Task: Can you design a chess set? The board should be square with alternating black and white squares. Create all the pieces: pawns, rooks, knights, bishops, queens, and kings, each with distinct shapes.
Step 850:
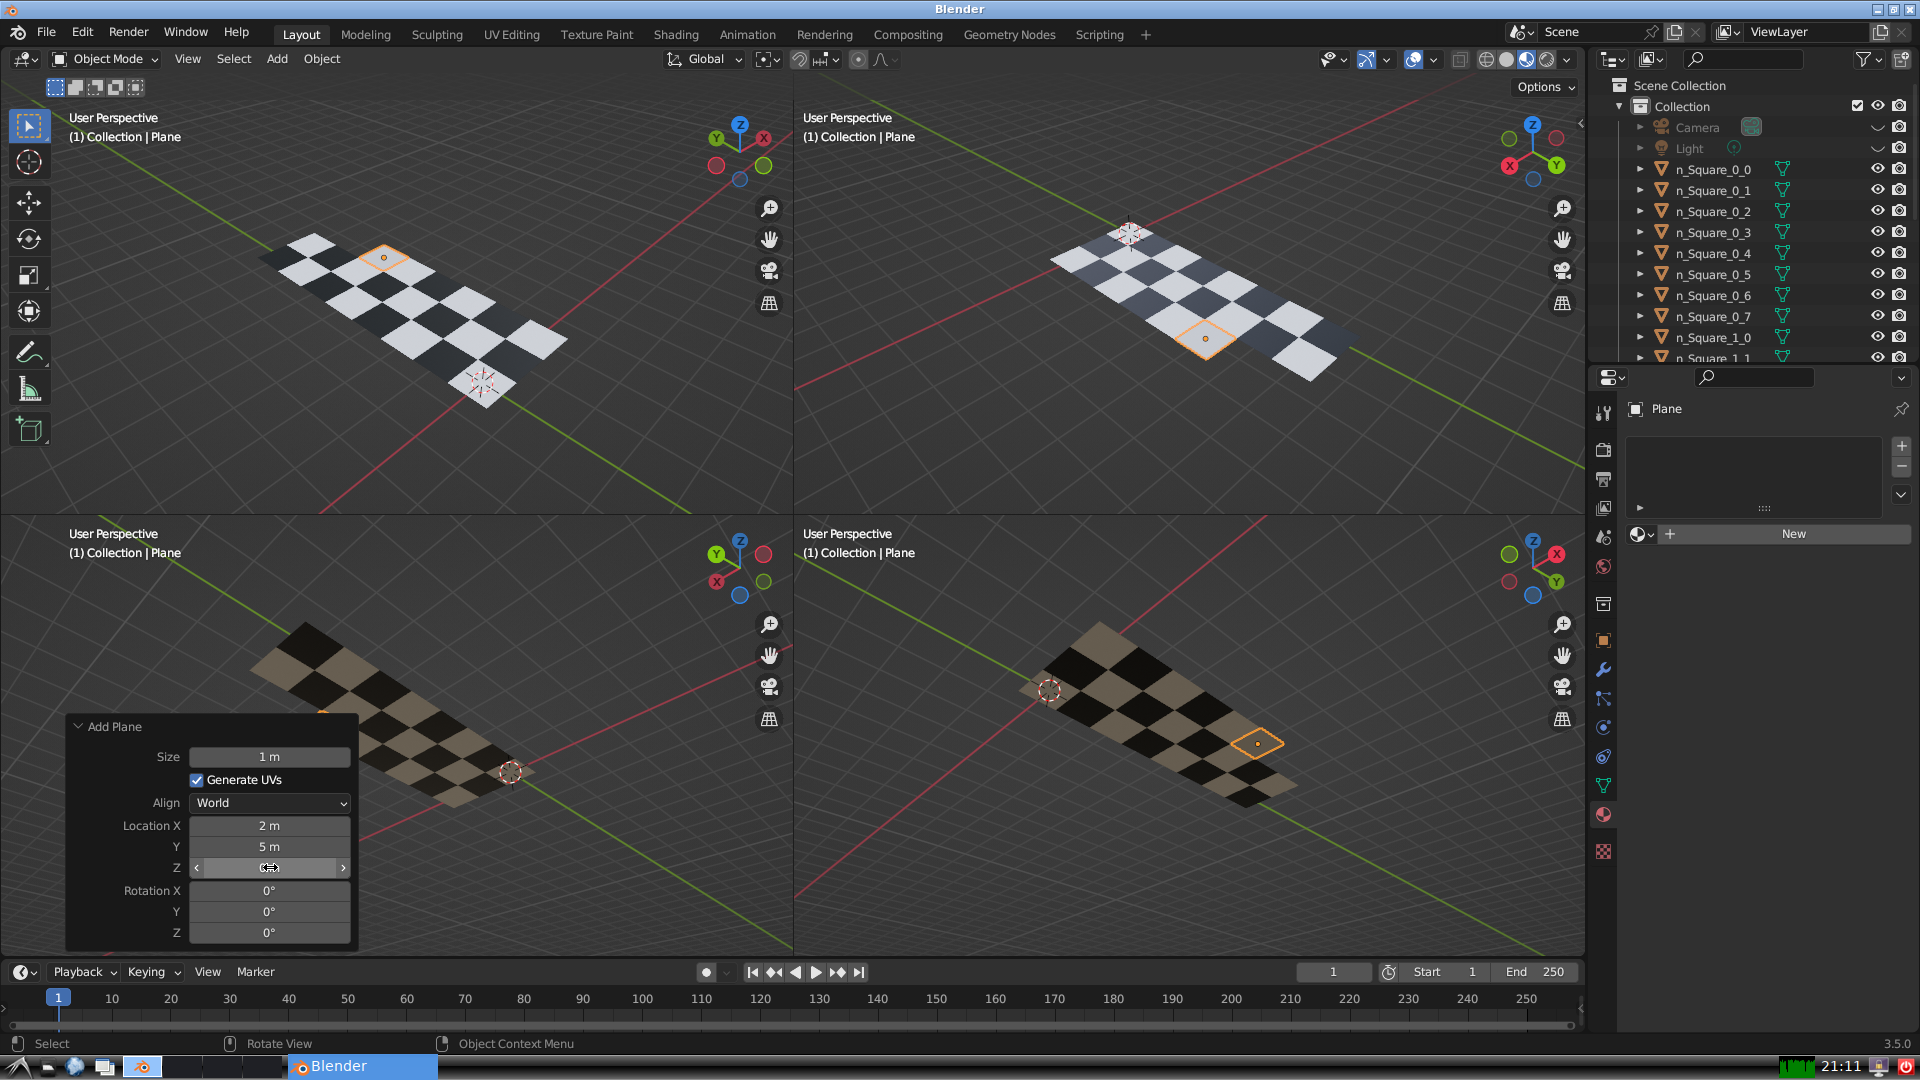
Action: click: no